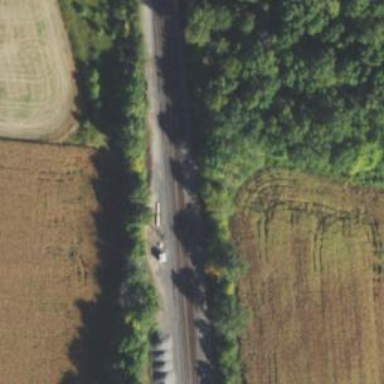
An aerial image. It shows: Railway crossover.